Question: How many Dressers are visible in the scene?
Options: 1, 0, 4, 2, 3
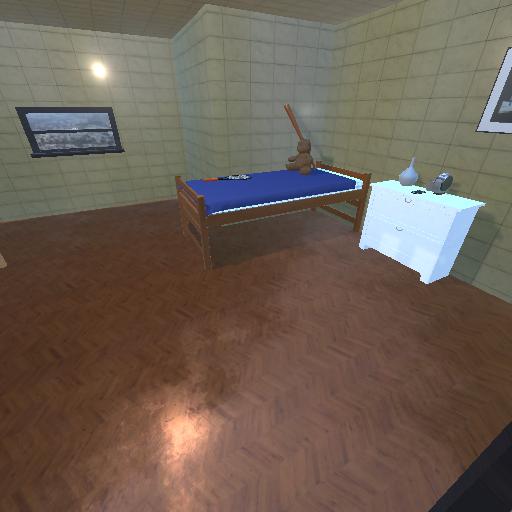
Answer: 1